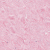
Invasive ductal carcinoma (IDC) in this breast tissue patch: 0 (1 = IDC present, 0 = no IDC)